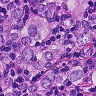
Metastatic tissue present: yes